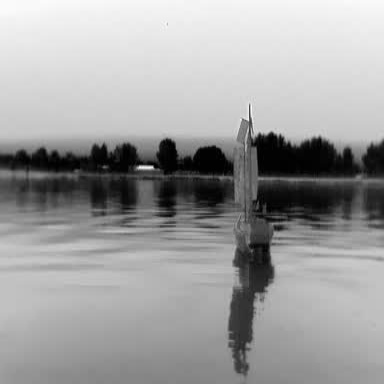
There is a sailboat in the infrared image.